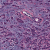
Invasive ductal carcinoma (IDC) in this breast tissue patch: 1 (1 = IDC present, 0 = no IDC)